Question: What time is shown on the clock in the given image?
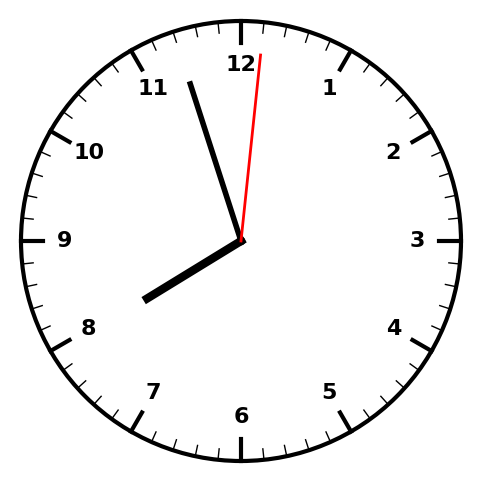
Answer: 07:57:01